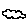
Label: cloud